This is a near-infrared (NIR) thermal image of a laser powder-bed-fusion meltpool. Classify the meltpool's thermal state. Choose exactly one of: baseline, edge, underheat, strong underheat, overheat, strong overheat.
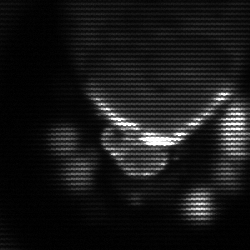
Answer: edge